Question: Right now my Log In button is wider than my app name text because it uses fixed padding of the relative layout, but I want it to automatically widen to line up with the left and right edges of the app name text. Is there any way to programmatically do this?
I want it to look the same on all devices. I'm afraid that if I just hard-code my own margins, it will look right on my device, but might not look right on other devices if they render the fonts differently.
Thanks!
layout.xml:
'''
<RelativeLayout xmlns:android="http://schemas.android.com/apk/res/android"
xmlns:tools="http://schemas.android.com/tools"
android:layout_width="match_parent"
android:layout_height="match_parent"
android:animateLayoutChanges="true"
android:background="@drawable/back_image"
android:padding="20dp" >
<TextView
android:id="@+id/AppNameTextView"
android:layout_width="wrap_content"
android:layout_height="wrap_content"
android:layout_centerHorizontal="true"
android:layout_marginTop="@dimen/margin_top"
android:fontFamily="Arial"
android:text="@string/app_title"
android:textColor="@color/white"
android:textSize="@dimen/text_size" />
<com.timey.widget.Button
android:id="@+id/signInButton"
android:layout_width="match_parent"
android:layout_height="65dp"
android:background="@color/green"
android:fontFamily="Arial"
android:text="@string/sign_in"
android:textColor="@color/white"
android:textSize="30sp" />
</RelativeLayout>
'''
Mockup with red dash lines illustrating how I want the sides of the app name to line up with the sides of my log-in button:

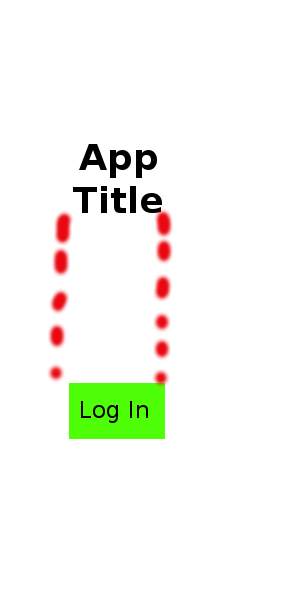
Answer: I am not entirely sure if this would help, but let me give it a try.
'''
<?xml version="1.0" encoding="utf-8"?>
<RelativeLayout xmlns:android="http://schemas.android.com/apk/res/android"
android:layout_width="match_parent"
android:layout_height="match_parent"
android:orientation="vertical" >
<TextView
android:id="@+id/title"
android:layout_width="wrap_content"
android:layout_height="wrap_content"
android:layout_centerHorizontal="true"
android:text="App
Title" />
<Button
android:layout_width="match_parent"
android:layout_height="wrap_content"
android:layout_alignLeft="@id/title"
android:layout_alignRight="@id/title"
android:layout_below="@id/title"
android:text="Log In" />
</RelativeLayout>
'''
However, the button would be just as wide as the textview, it may not be wide enough to display its own text.